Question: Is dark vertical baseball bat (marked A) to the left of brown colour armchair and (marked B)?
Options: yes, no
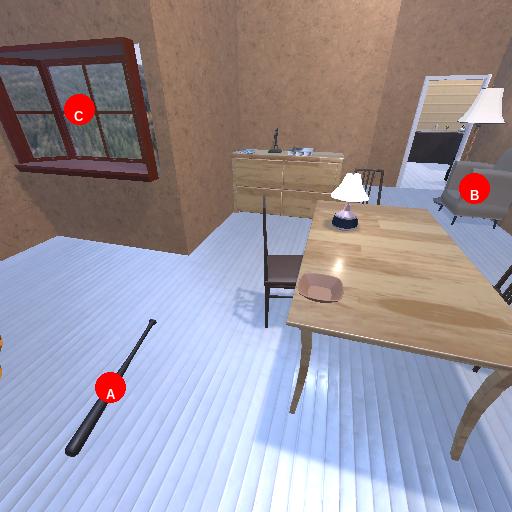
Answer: yes